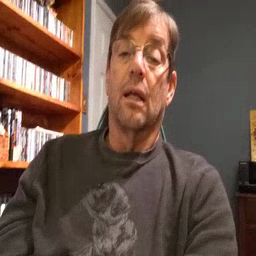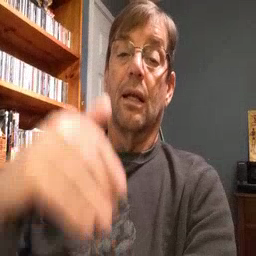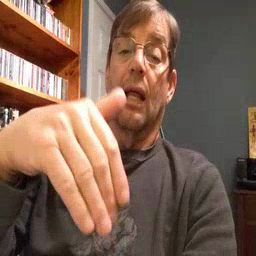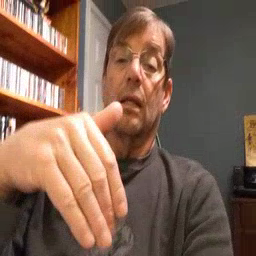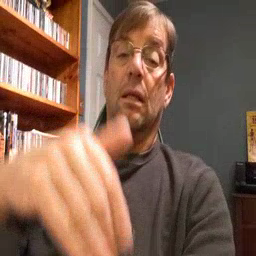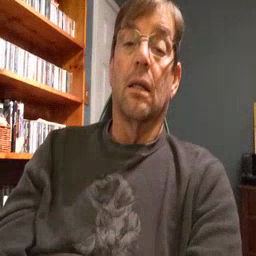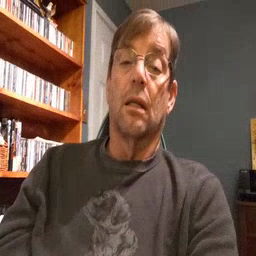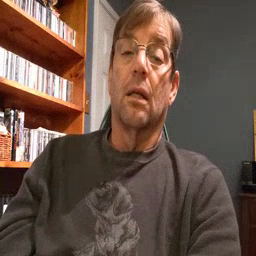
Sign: night